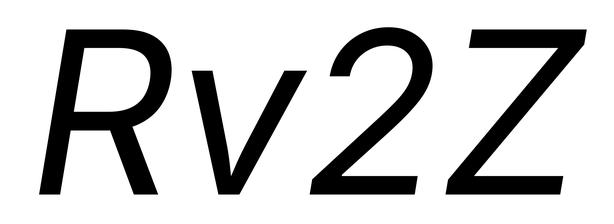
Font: Inter-Italic_Italic